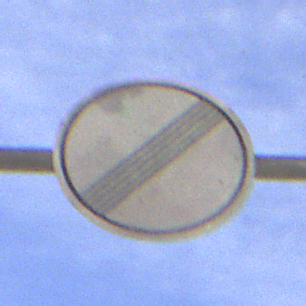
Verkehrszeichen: EndeSaemtlicherBegrenzungen
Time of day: MorningAfternoon
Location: Outdoor (RoadRail)
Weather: PartlyCloudy
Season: NotSpecified
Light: Natural